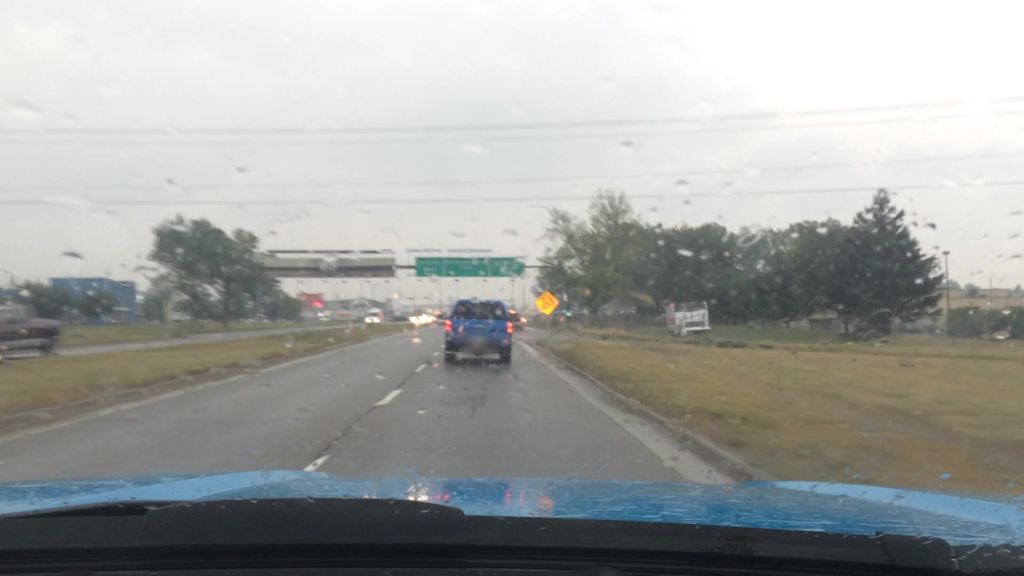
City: calgary